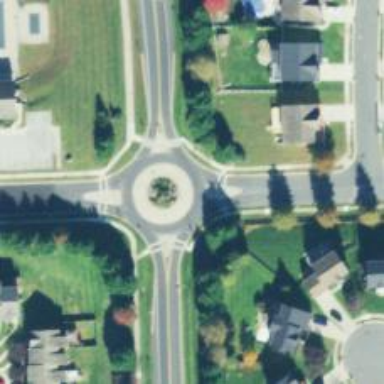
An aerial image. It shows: Tertiary road leading to roundabout junction.